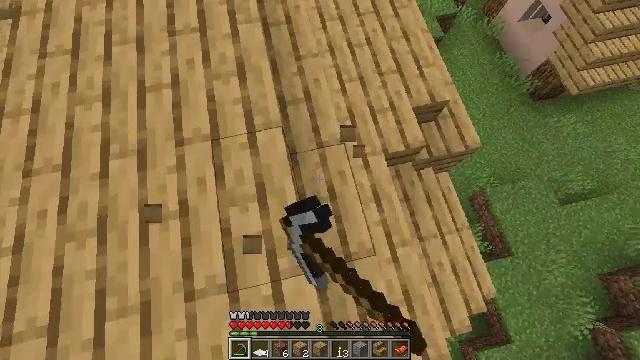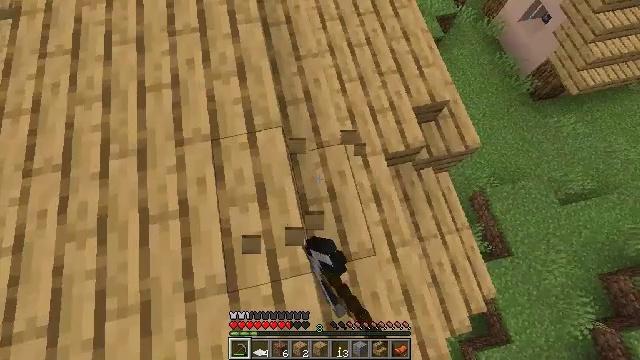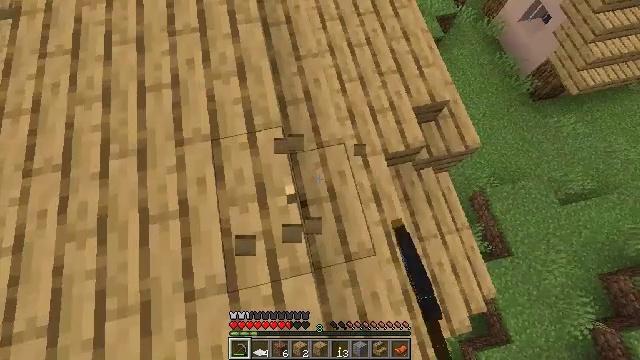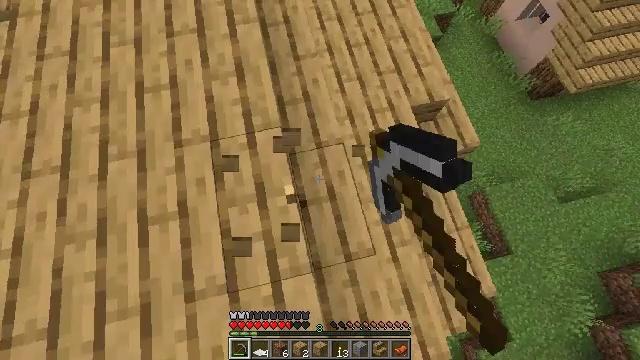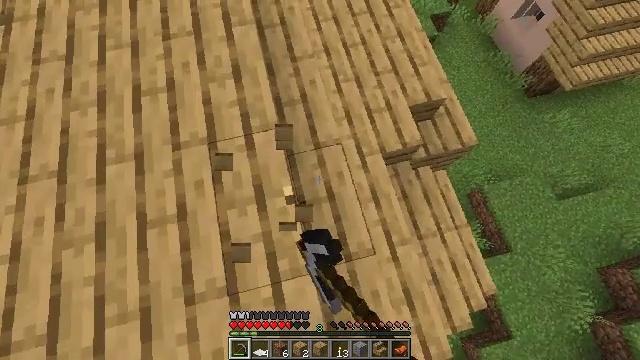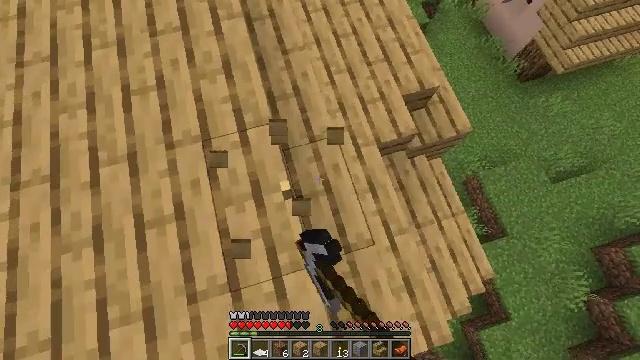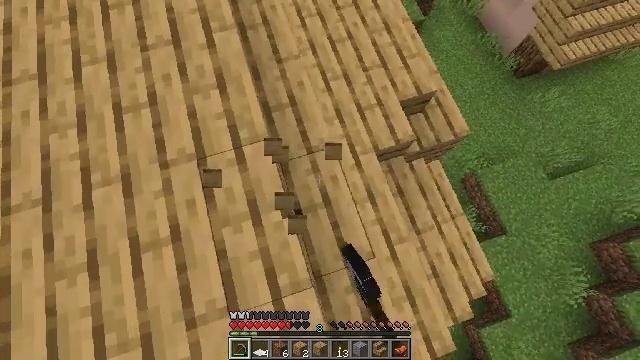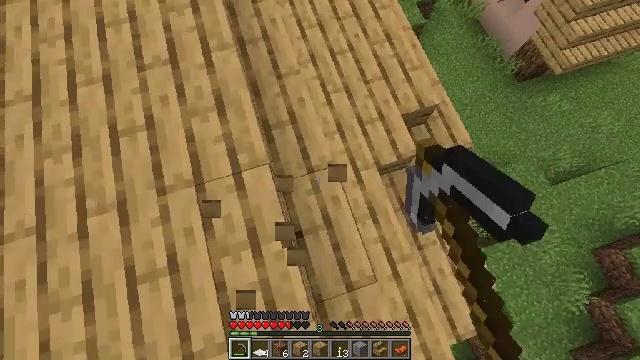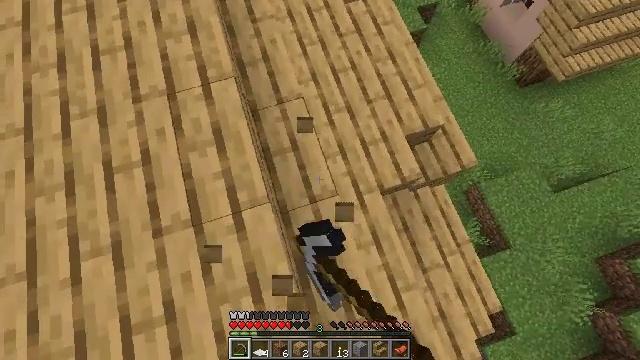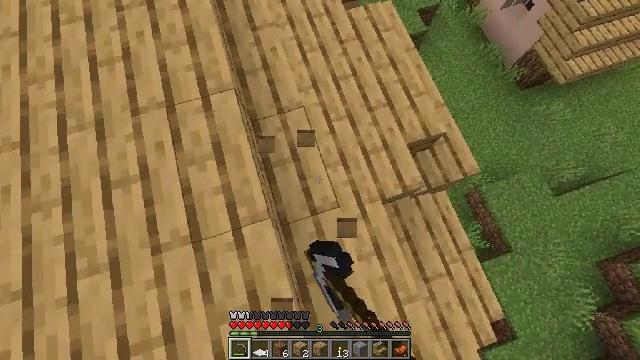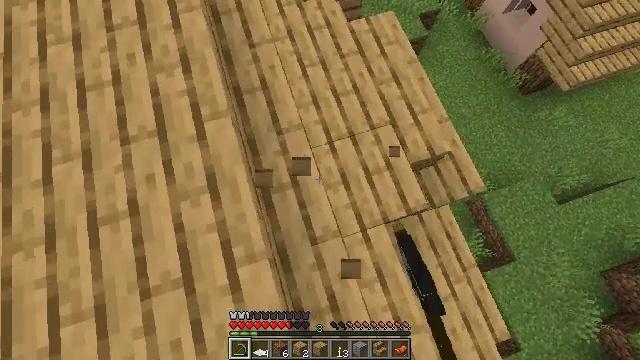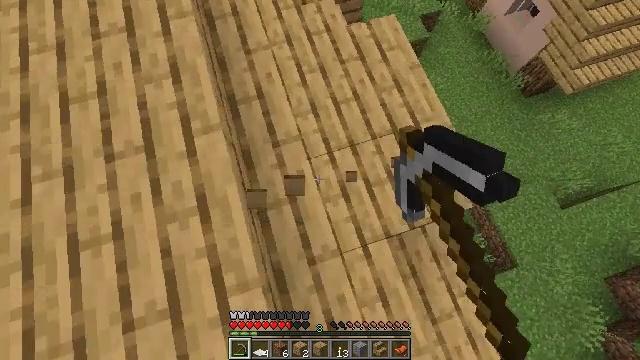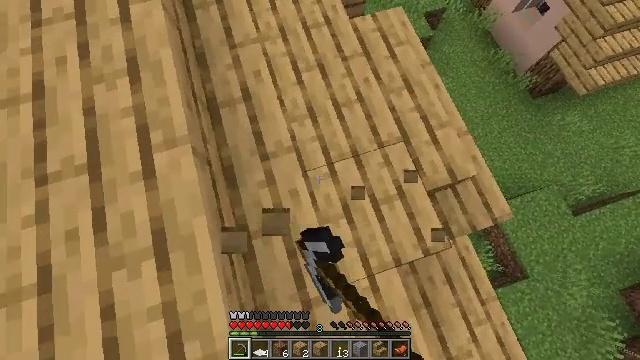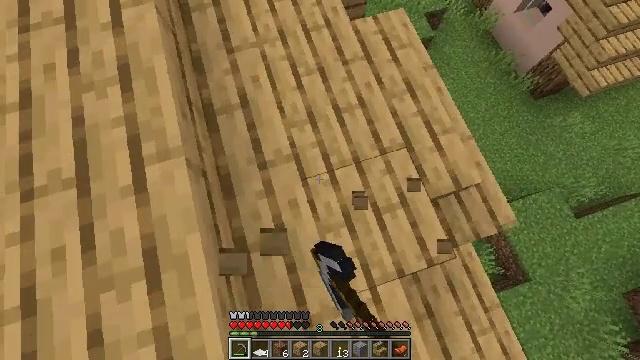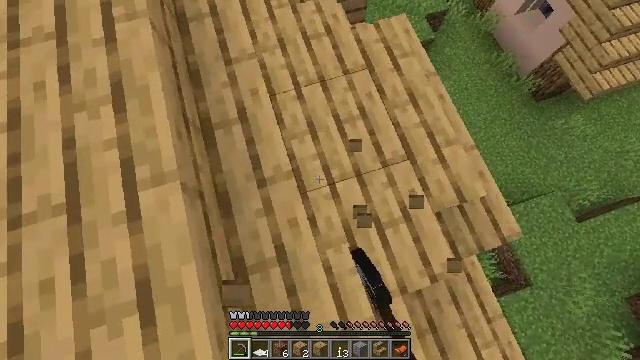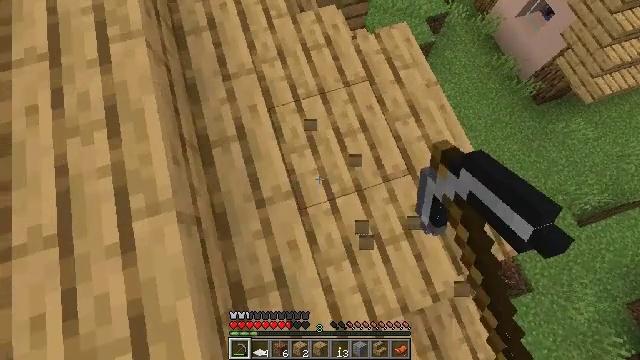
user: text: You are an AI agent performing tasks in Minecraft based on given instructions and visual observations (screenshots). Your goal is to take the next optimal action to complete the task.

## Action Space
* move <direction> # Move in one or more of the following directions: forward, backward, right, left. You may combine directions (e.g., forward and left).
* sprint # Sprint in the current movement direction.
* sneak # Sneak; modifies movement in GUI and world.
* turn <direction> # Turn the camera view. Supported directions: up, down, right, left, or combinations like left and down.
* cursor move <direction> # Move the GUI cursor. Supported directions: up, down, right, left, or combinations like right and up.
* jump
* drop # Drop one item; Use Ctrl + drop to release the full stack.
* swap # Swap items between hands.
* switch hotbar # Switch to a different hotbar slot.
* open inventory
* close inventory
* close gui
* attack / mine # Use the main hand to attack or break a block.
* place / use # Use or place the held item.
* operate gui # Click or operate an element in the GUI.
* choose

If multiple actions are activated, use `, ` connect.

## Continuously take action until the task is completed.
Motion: motion action
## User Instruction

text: Break the oak stairs.
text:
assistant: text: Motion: attack / mine
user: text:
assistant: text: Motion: attack / mine
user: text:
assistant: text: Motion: attack / mine
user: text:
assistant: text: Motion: attack / mine
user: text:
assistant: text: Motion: move forward, turn right and down, attack / mine
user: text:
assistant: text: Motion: move forward, turn right, attack / mine
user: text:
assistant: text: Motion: move forward, attack / mine
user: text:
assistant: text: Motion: move forward, attack / mine
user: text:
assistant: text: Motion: move forward, attack / mine
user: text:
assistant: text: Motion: move forward, attack / mine
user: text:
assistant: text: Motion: move forward, attack / mine
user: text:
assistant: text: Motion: move forward, attack / mine
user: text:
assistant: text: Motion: move forward, attack / mine
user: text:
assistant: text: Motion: attack / mine
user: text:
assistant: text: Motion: attack / mine
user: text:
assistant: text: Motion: attack / mine
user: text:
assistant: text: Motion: attack / mine
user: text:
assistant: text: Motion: move right, turn up, attack / mine
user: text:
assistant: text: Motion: move right, turn up, attack / mine
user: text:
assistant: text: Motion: move right, attack / mine
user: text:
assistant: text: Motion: move right, attack / mine
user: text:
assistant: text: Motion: move right, turn left, attack / mine
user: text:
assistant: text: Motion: move right, turn left
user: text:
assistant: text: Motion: turn left
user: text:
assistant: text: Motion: turn left
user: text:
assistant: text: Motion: turn left
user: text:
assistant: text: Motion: turn left
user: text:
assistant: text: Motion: turn left
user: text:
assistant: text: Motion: no_op
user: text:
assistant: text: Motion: no_op